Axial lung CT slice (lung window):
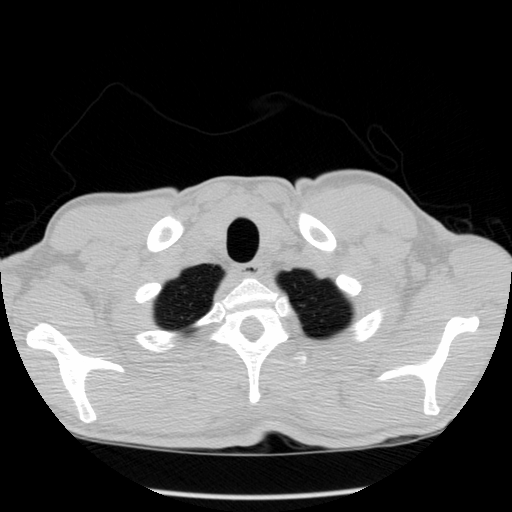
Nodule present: no